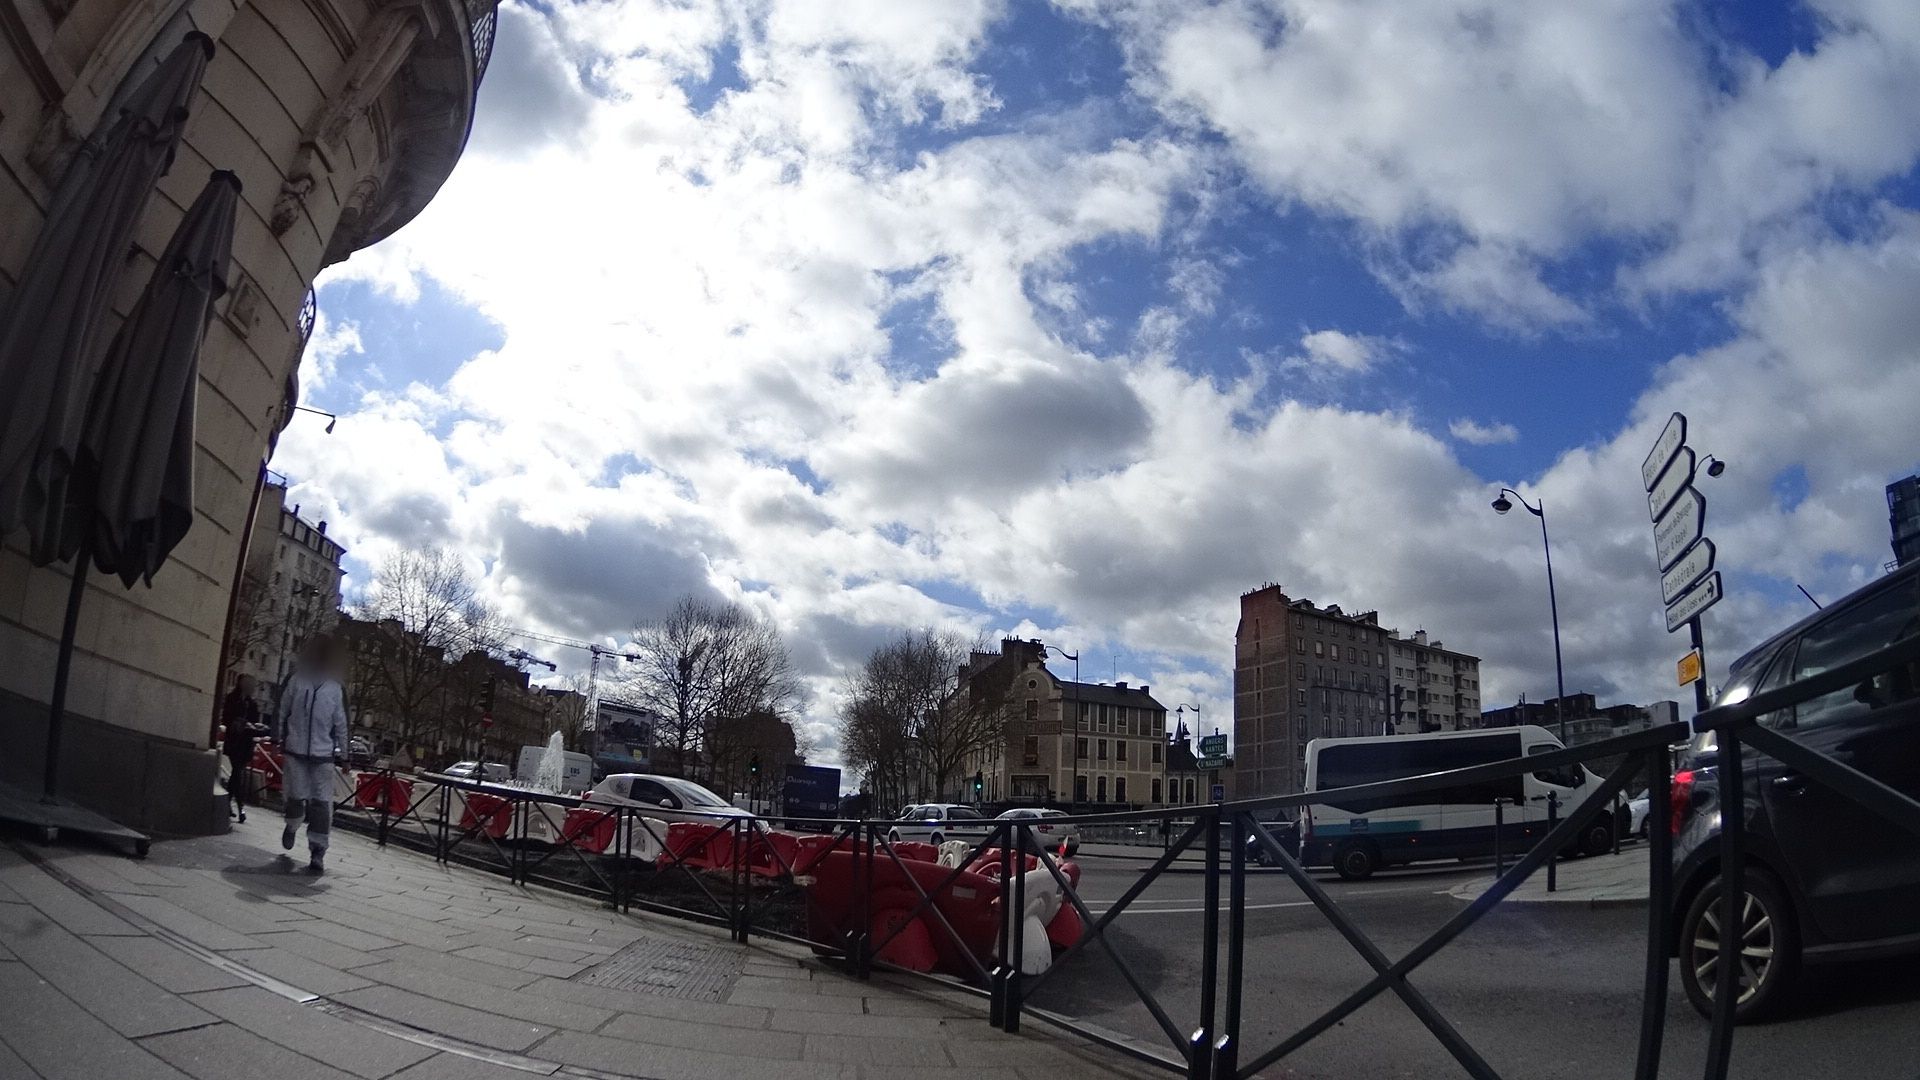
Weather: cloudy
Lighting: day
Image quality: good
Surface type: walking surface
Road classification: living_street, service
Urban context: urban centre
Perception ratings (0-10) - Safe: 1.82, Lively: 8.45, Beautiful: 3.98, Boring: 1.68, Depressing: 6.27, Wealthy: 7.89